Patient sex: M
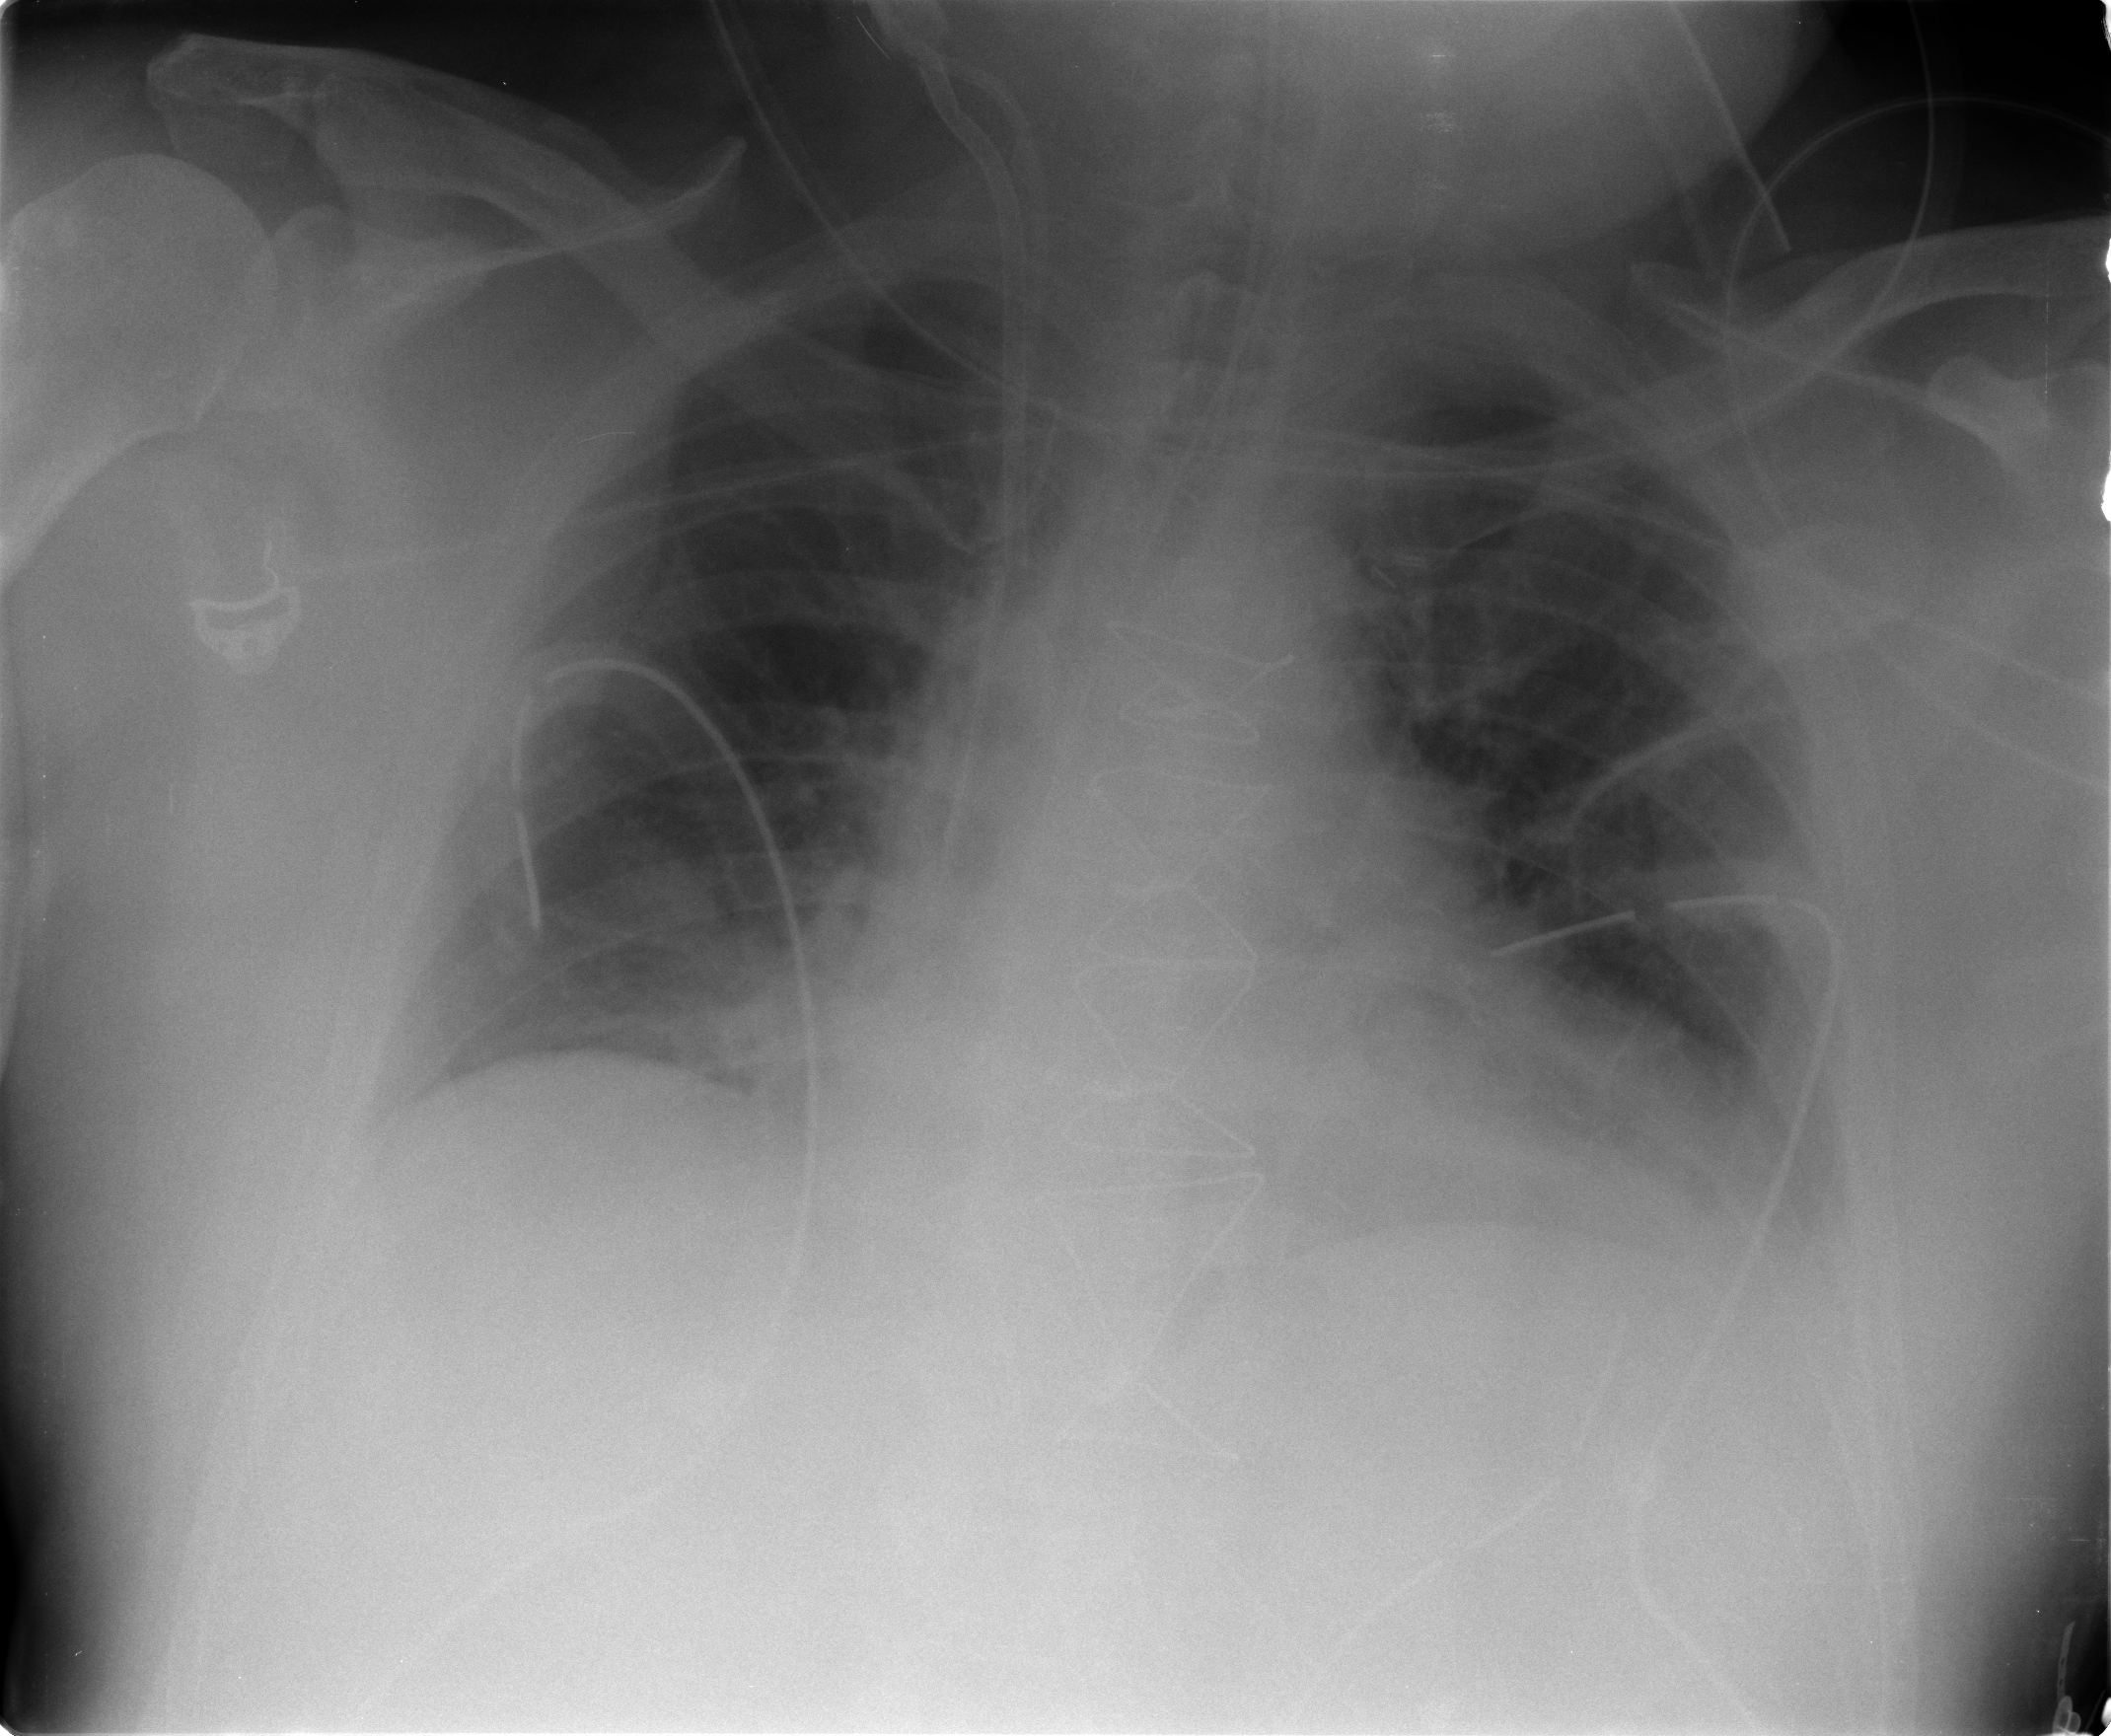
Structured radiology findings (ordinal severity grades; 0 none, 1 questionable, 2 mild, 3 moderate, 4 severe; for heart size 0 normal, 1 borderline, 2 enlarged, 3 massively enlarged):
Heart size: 0
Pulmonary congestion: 0
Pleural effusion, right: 0
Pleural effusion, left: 0
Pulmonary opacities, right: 0
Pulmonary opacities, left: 0
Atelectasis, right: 2
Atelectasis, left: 2